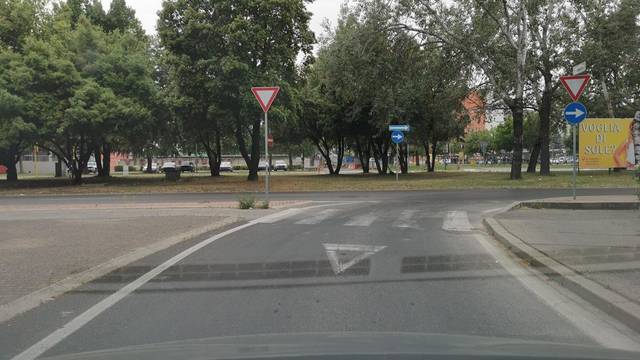
Region: Italy
Coordinates: 44.408, 12.191